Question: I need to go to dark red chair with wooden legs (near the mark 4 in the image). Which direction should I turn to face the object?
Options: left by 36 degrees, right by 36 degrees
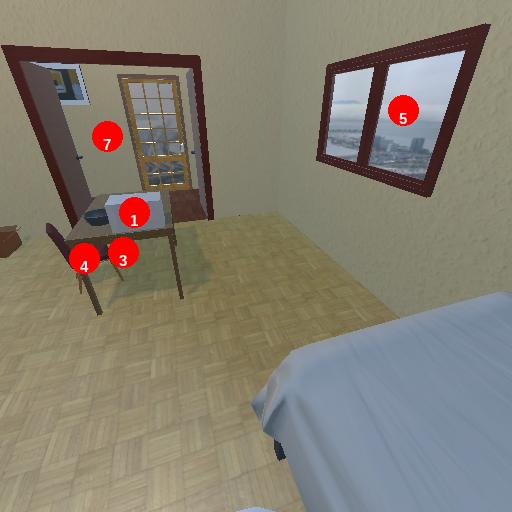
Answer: left by 36 degrees